Question: I would like to position an svg image under a span of text. I don't want to include some space in the svg because I will use this with various sizes of text.
Tried a bunch of css styles, but can't seem to get it.
CSS:
'''
.a_underline{
background: url('~/images/highlight.svg');
background-repeat: no-repeat;
background-size: contain;
padding-bottom: 30px;
}
'''
HTML:
'''
I would like to <span class="a_underline">underline</span> some text
'''
I end up with this!

Would like the orange svg to be below "underline"
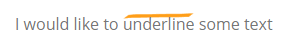
Answer: You have to play with 'background position' to set at the bottom. check snippet.
'''
.a_underline {
background: url('https://dummyimage.com/200x5/000/fff') bottom center;
background-repeat: no-repeat;
background-size: contain;
padding-bottom: 5px;
}
'''
'''
I would like to <span class="a_underline">underline l ldlvjnlvnnlkk bkbk</span> some text
'''